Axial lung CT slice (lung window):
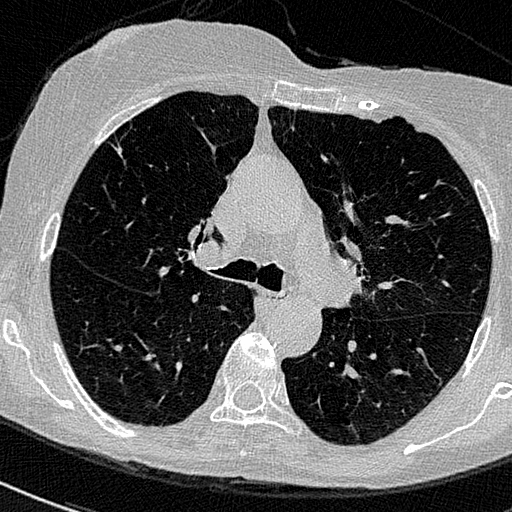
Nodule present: no